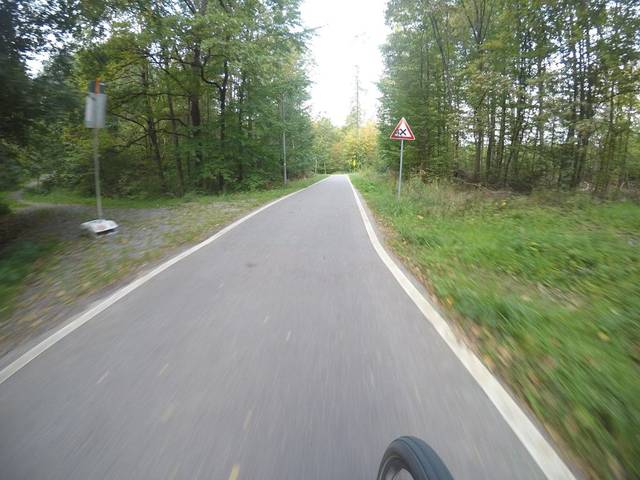
Region: Germany
Coordinates: 48.694, 9.037